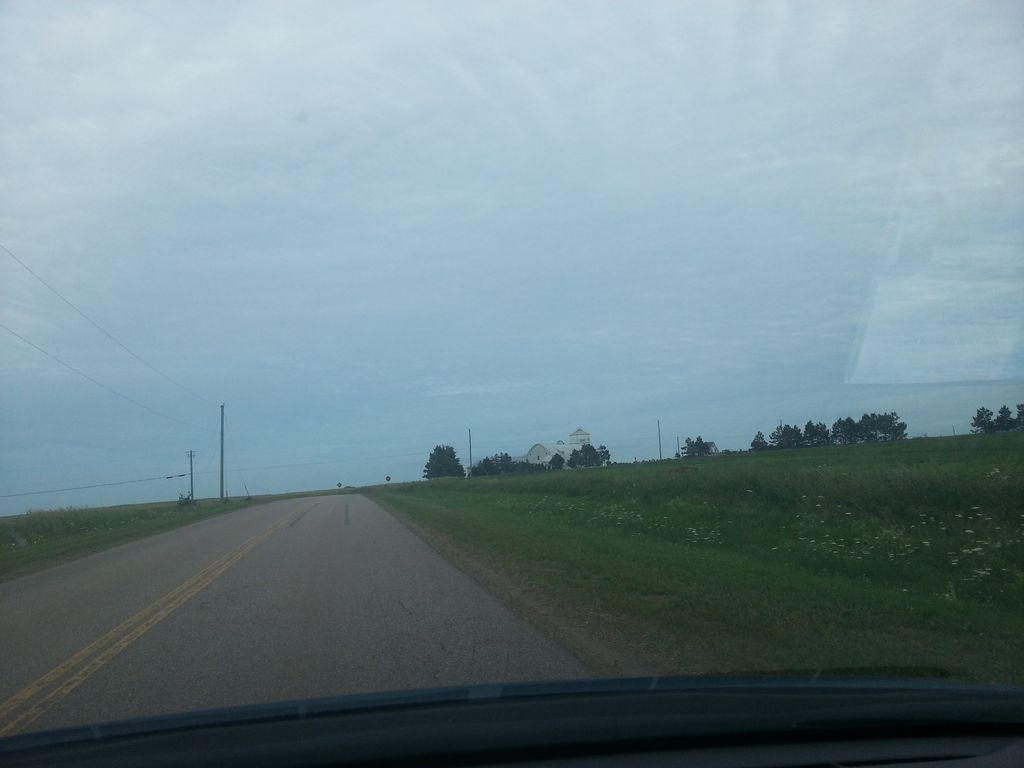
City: charlottetown